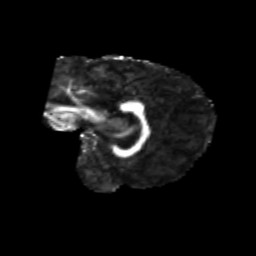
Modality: FA
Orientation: sagittal
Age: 22
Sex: female
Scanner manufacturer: siemens
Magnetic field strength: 3 T
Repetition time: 1.8 s
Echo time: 0.07 s